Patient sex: F
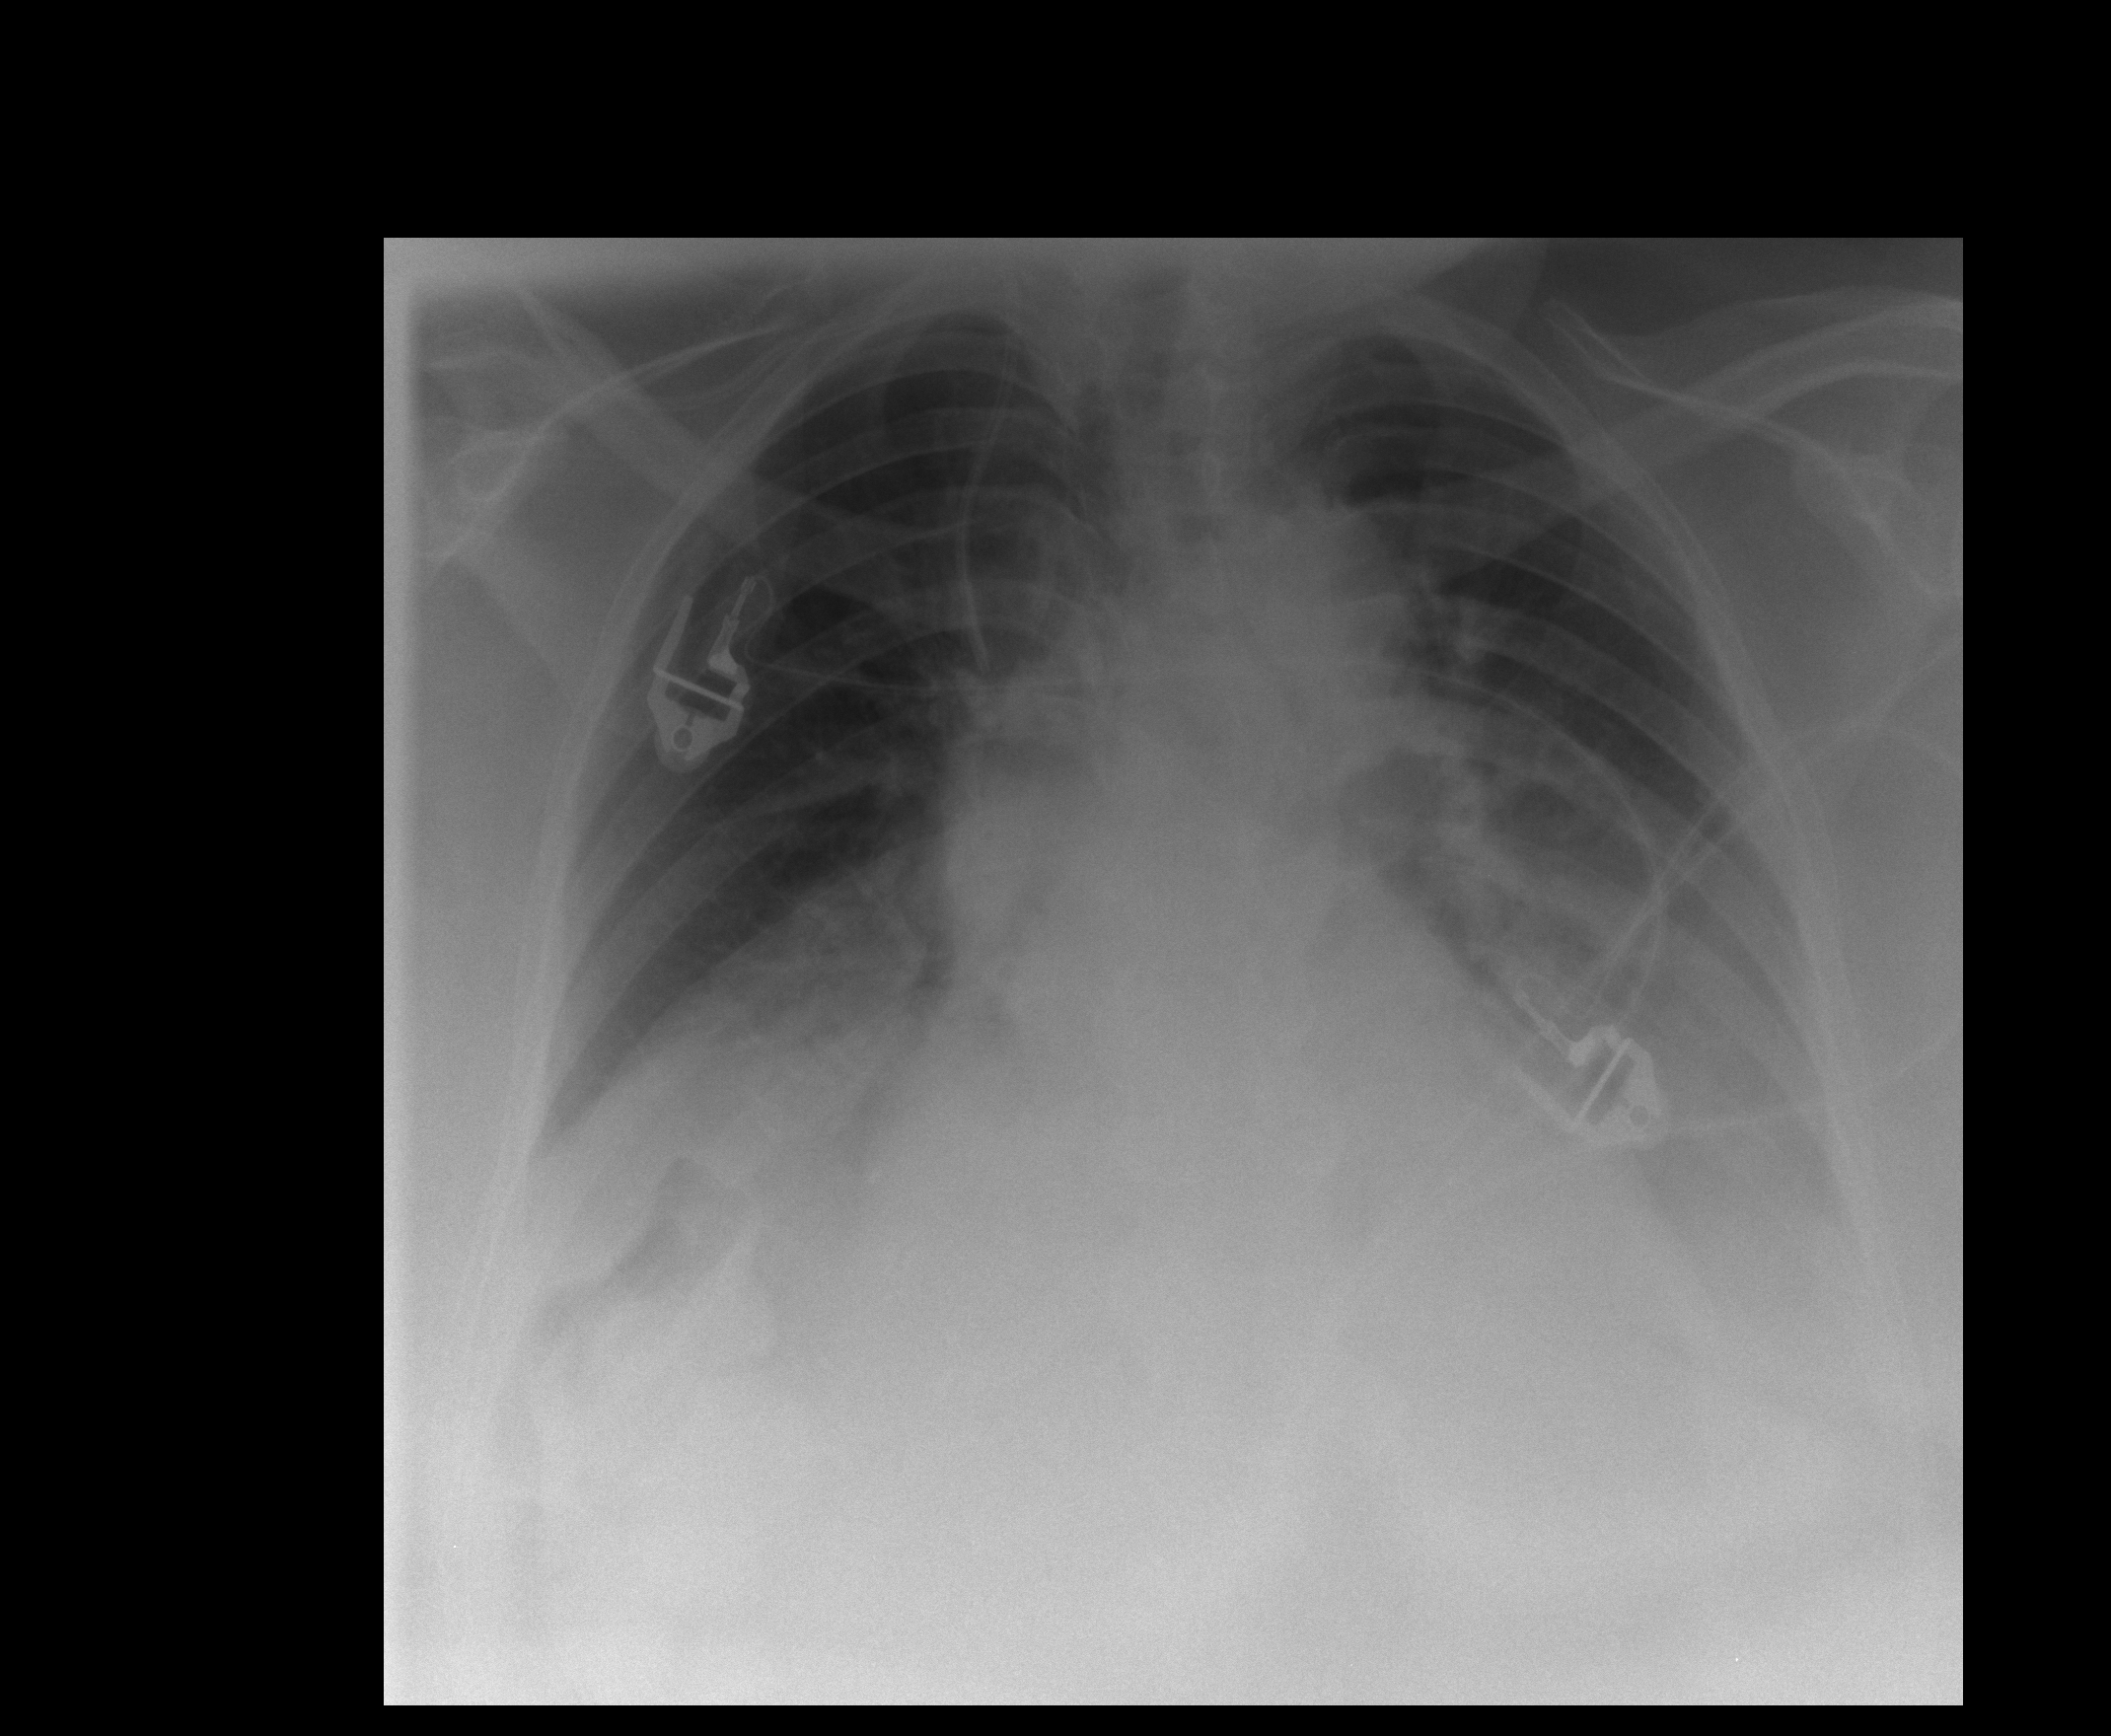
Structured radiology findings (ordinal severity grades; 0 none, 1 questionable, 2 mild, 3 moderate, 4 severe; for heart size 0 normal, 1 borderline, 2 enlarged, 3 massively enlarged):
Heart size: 2
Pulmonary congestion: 0
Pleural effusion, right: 2
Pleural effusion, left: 2
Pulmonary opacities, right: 0
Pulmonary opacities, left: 0
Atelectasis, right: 2
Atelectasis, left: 2